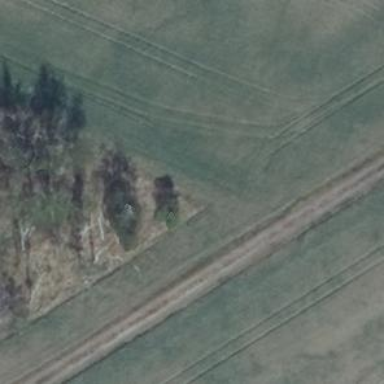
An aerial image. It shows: Hunting stand.